Field crop: maize
Growth stage: 2
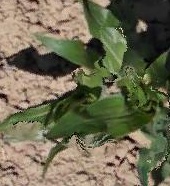
Species: maize